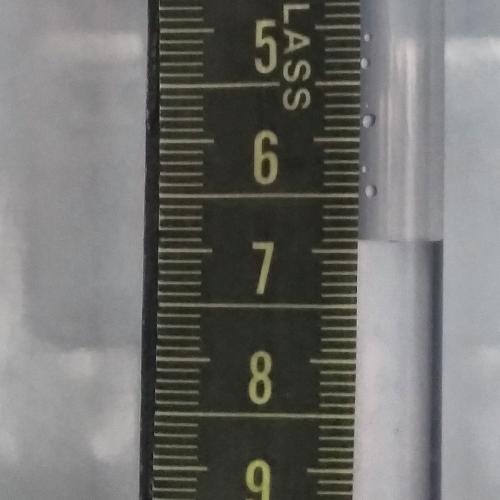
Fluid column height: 6.9 cm